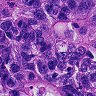
Metastatic tissue present: yes